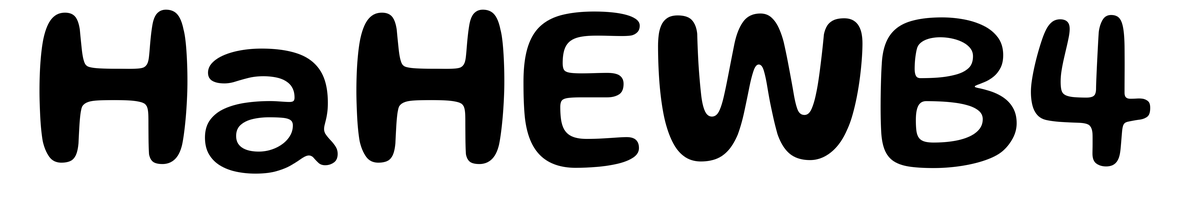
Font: Gluten_Medium